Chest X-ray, PA view. Patient: 54 years old, sex M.
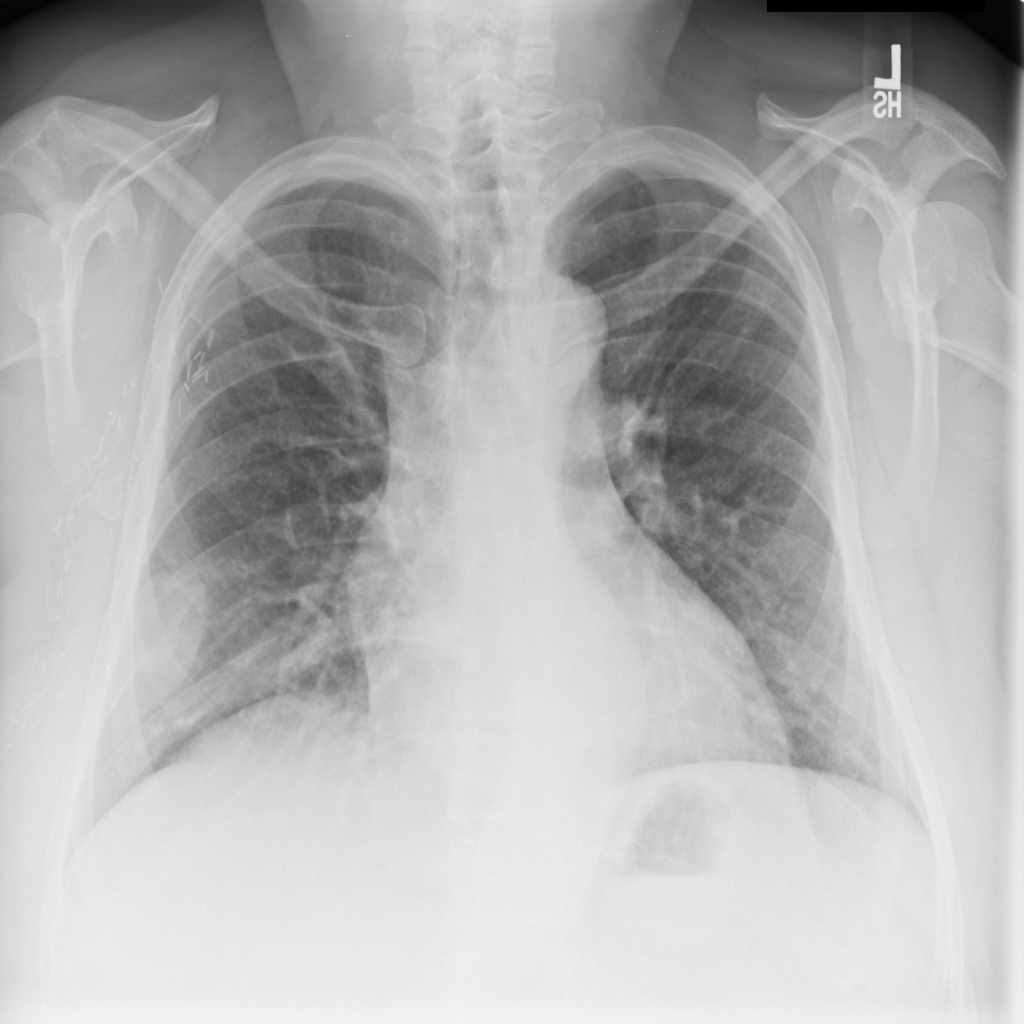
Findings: No Finding